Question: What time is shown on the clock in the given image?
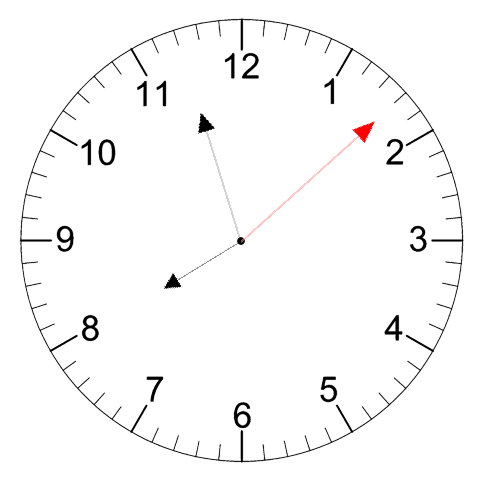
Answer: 07:57:08